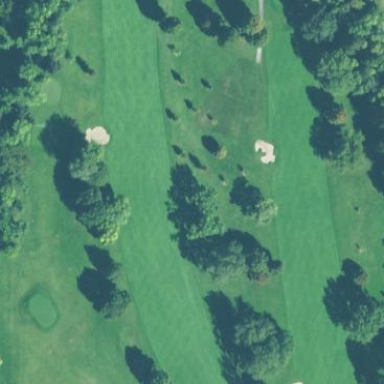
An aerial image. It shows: Scenic golf fairway.